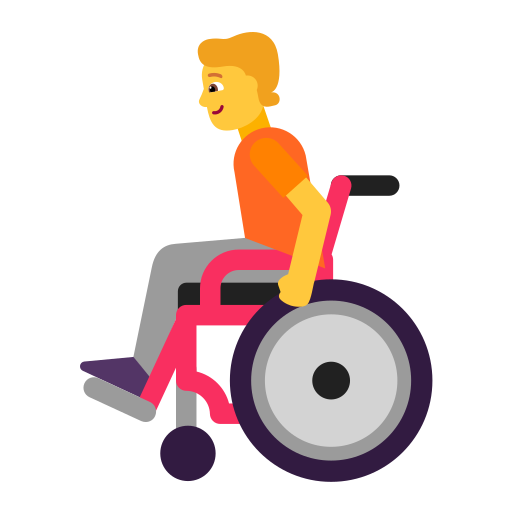
person in manual wheelchair flat default